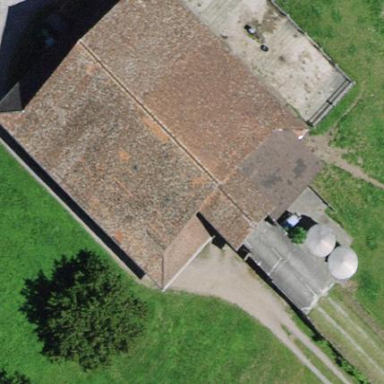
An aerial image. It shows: Farmyard area.